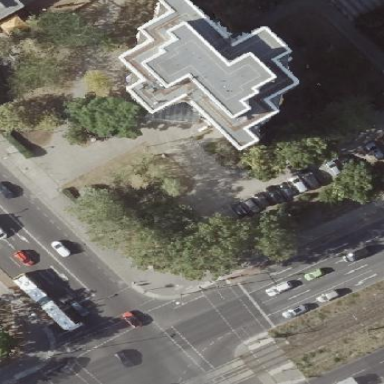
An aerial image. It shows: Parking available on the street side.